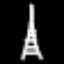
Label: The Eiffel Tower